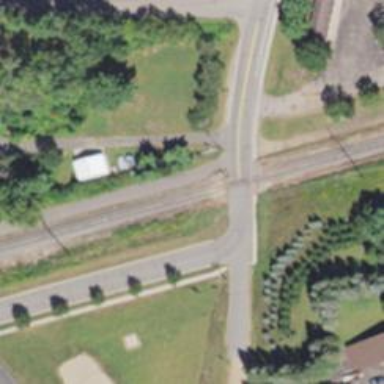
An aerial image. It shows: Asphalt driveway used as service road.